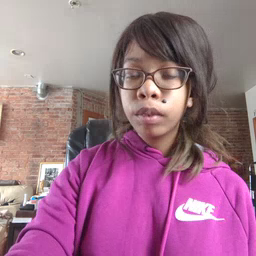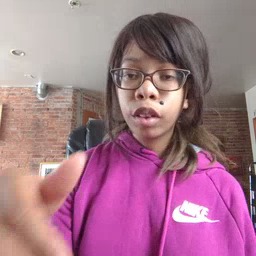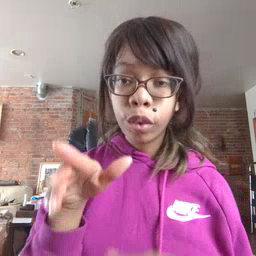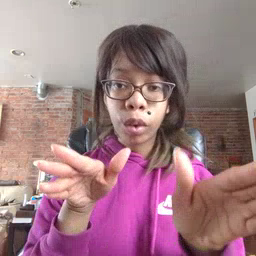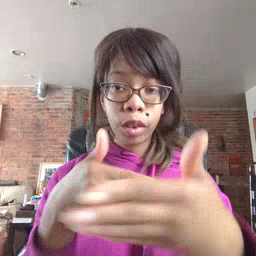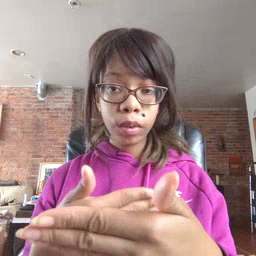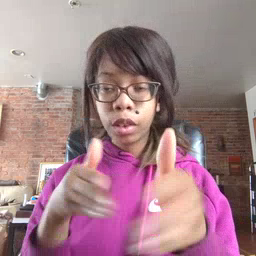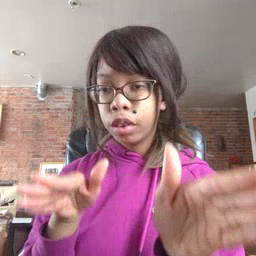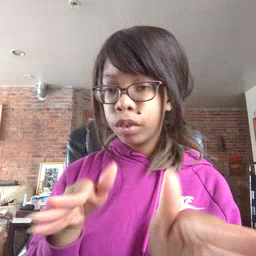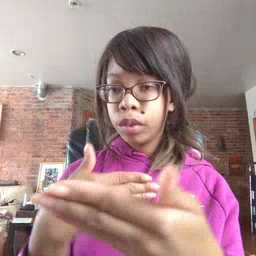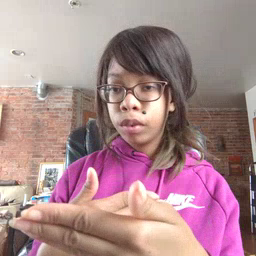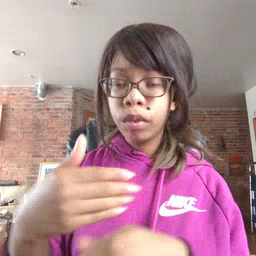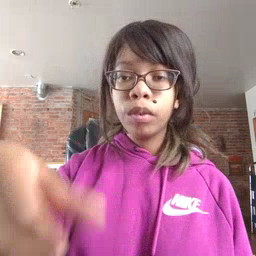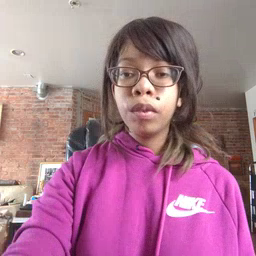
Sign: room